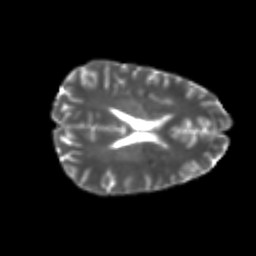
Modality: T2w
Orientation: axial
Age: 24
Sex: female
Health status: healthy
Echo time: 0.074 s